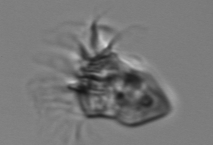
Label: Strombidium_inclinatum